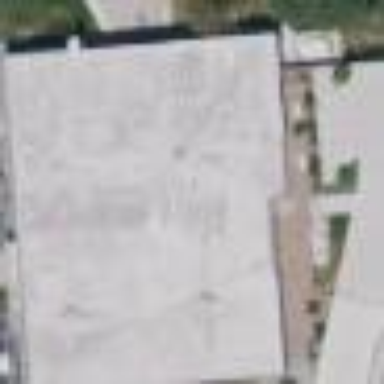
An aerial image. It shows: Industrial building.